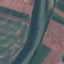
Land use / land cover class: River